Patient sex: M
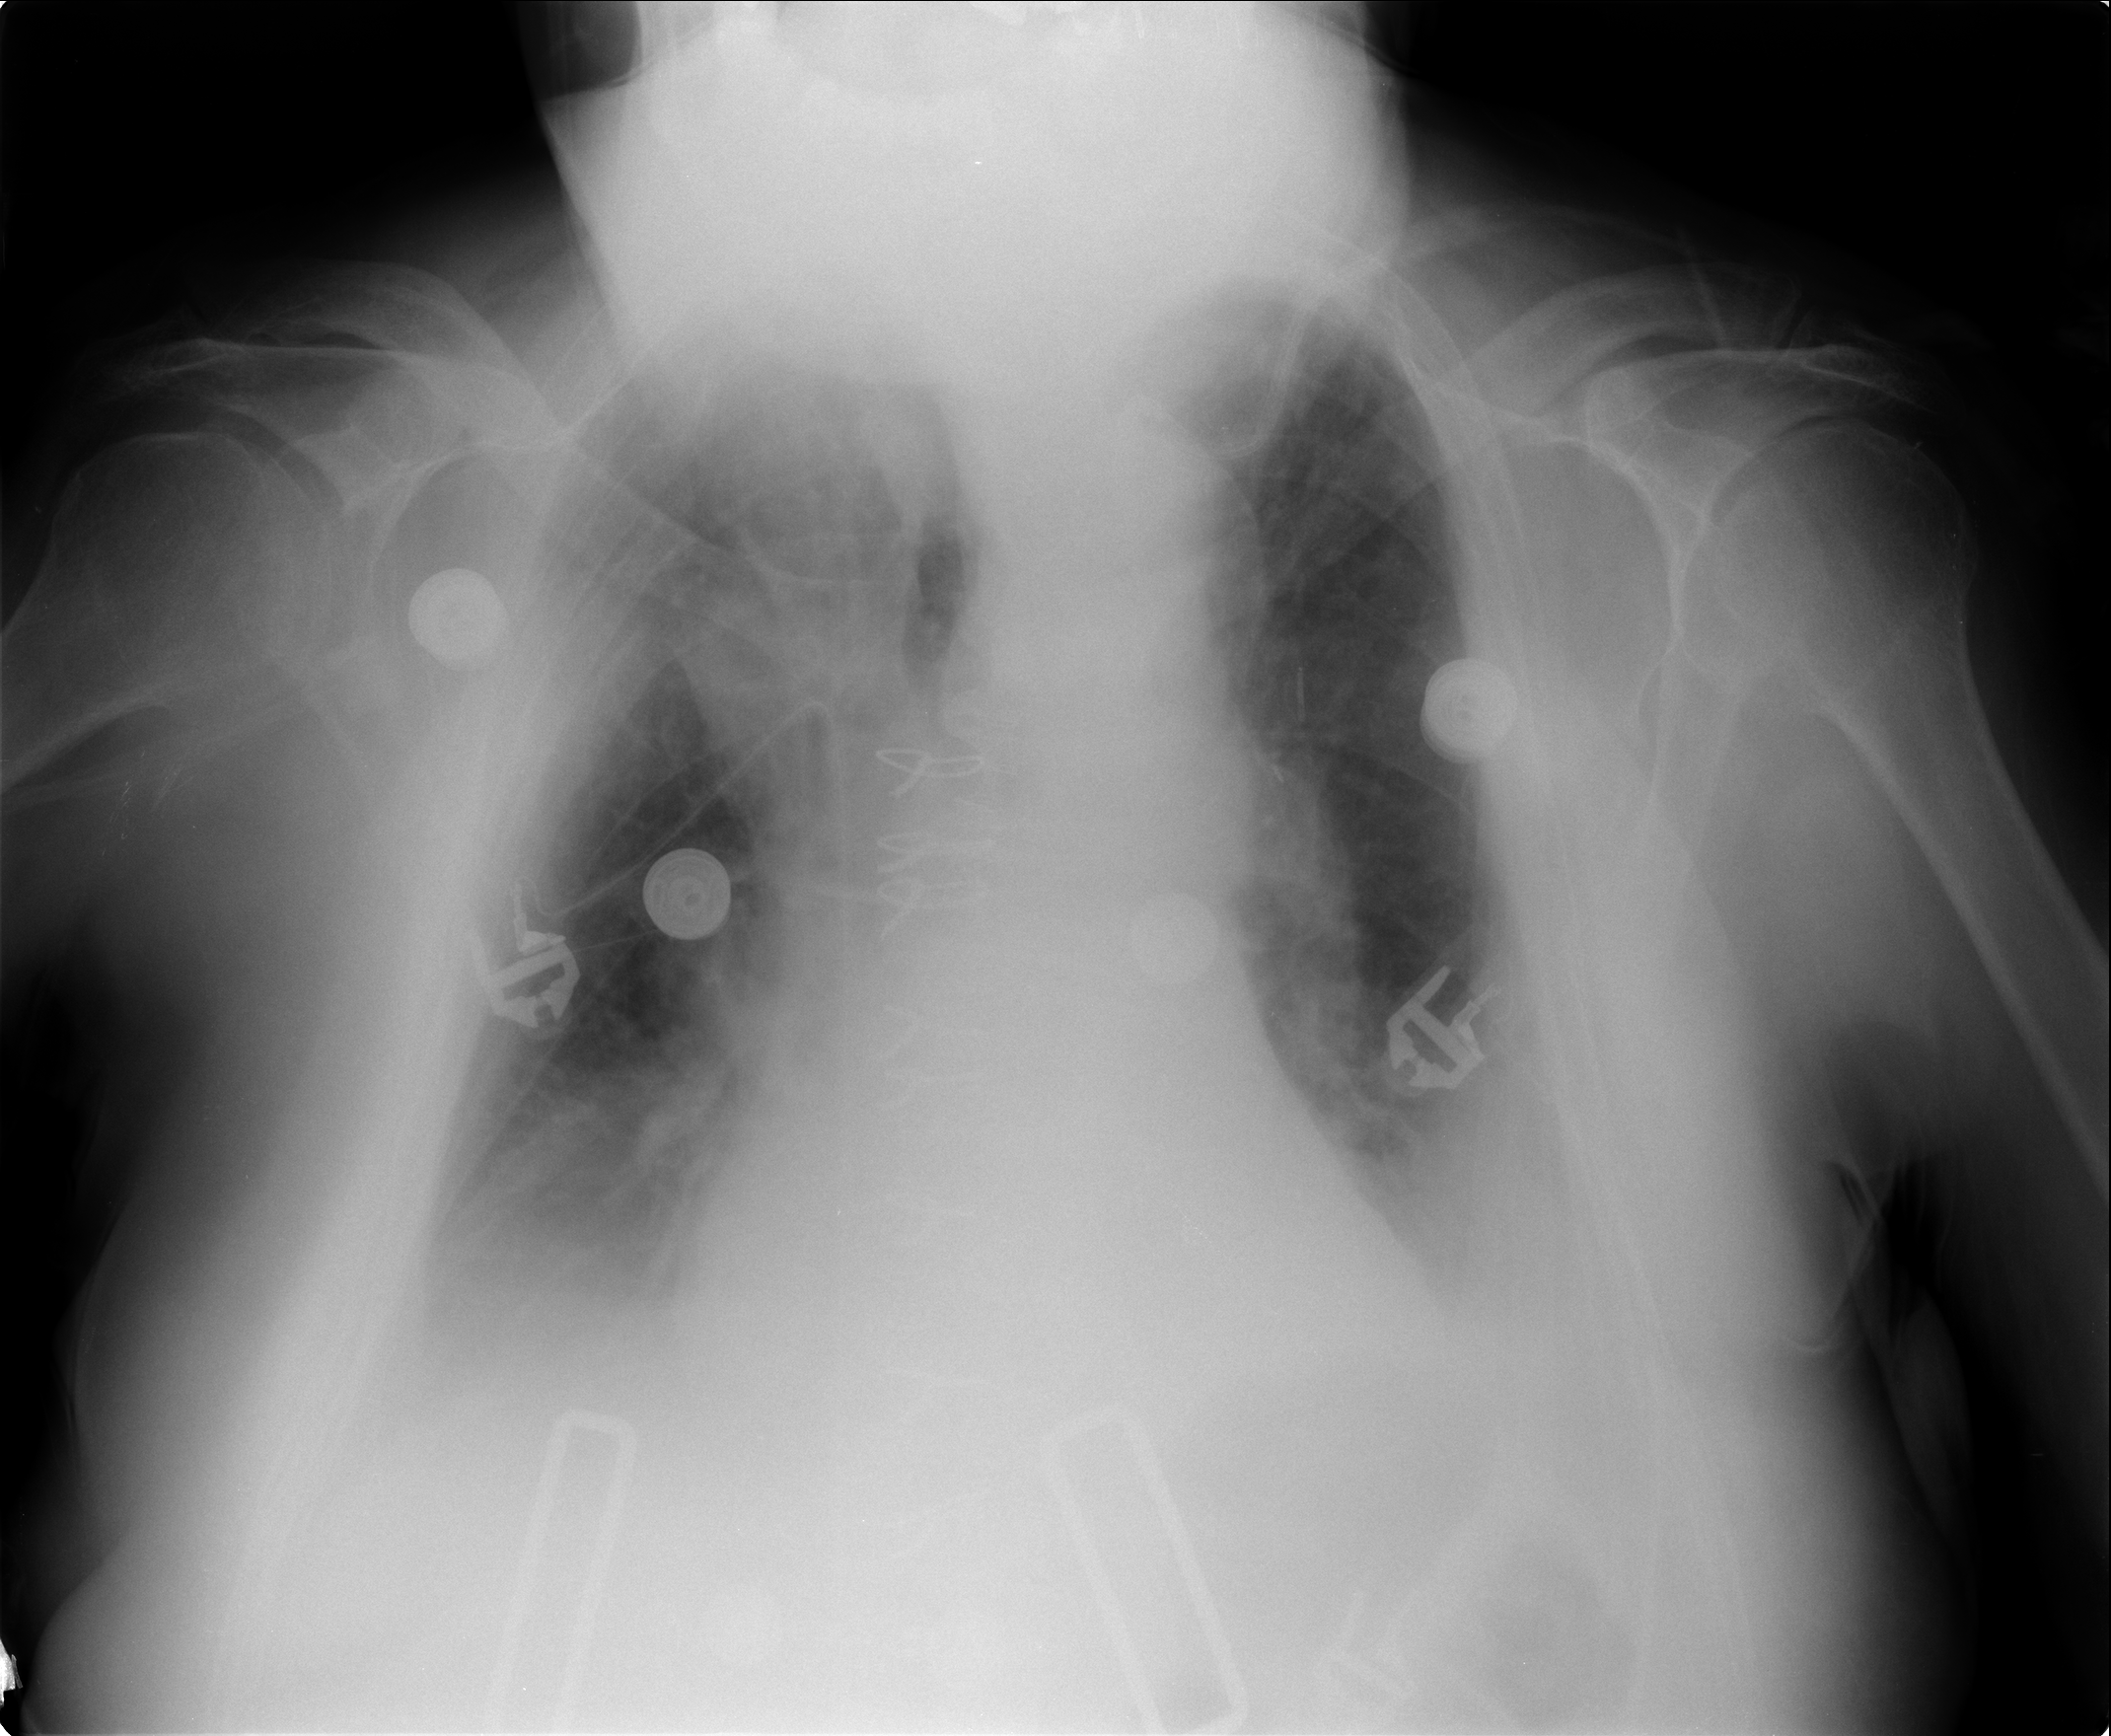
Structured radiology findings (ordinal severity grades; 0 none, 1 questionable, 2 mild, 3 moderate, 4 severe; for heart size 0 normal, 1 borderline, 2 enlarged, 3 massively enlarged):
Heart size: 2
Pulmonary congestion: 2
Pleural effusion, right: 2
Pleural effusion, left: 2
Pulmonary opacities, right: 0
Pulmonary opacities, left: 0
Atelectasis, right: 2
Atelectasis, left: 3